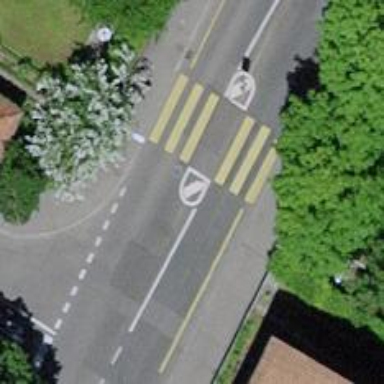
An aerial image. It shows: Uncontrolled crossing with central island on the road.